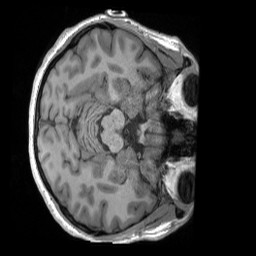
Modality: T1w
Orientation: axial
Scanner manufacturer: siemens
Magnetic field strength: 3 T
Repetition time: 2.4 s
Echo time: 0.00224 s